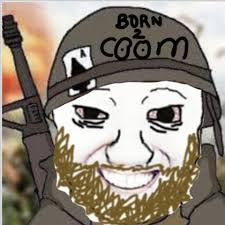
Label: 5_Coomer